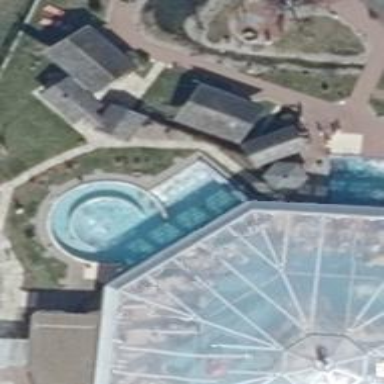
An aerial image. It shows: Swimming pool located in leisure land.